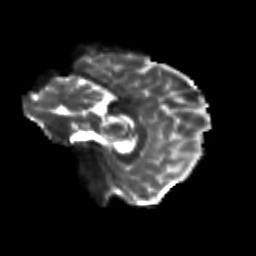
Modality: T2w
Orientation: sagittal
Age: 25
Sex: female
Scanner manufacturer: siemens
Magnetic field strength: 3 T
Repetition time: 3.5 s
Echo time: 0.125 s